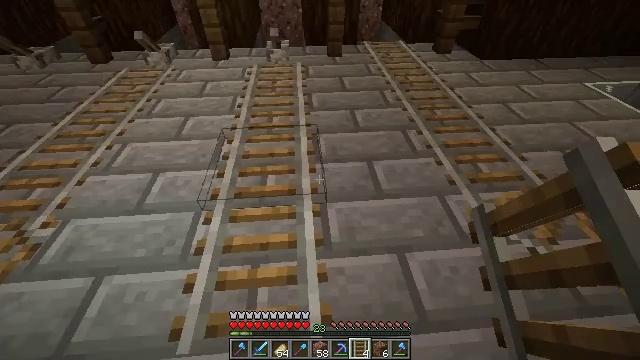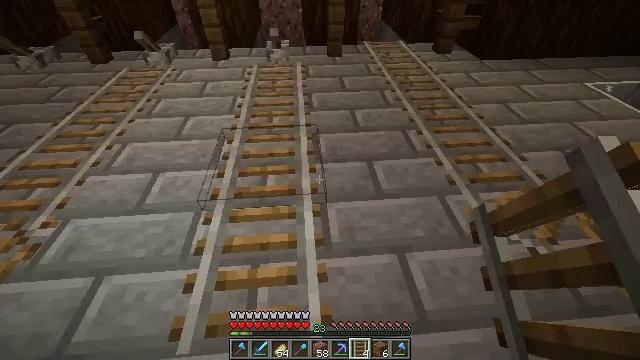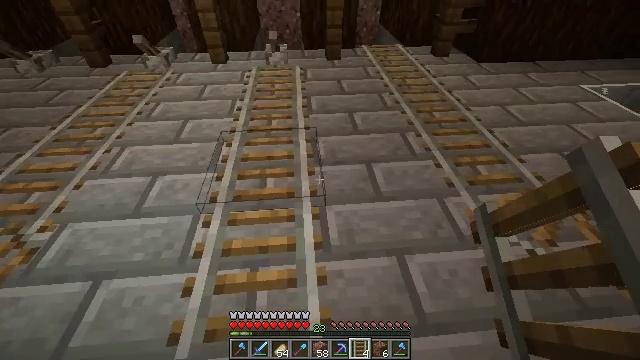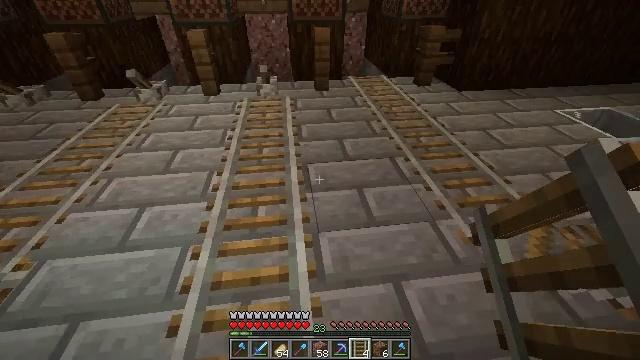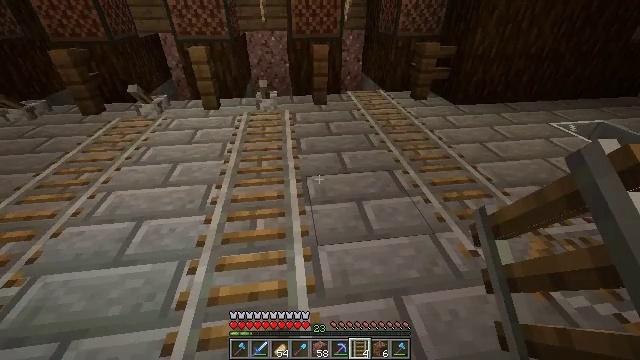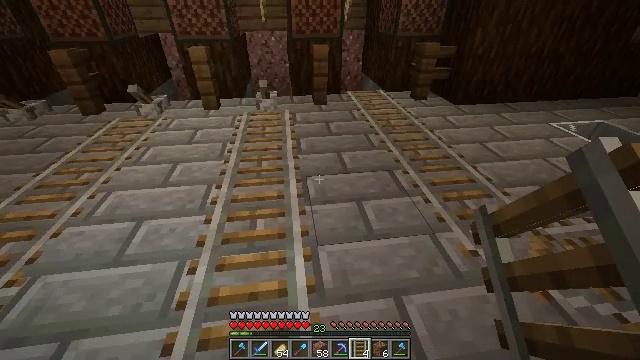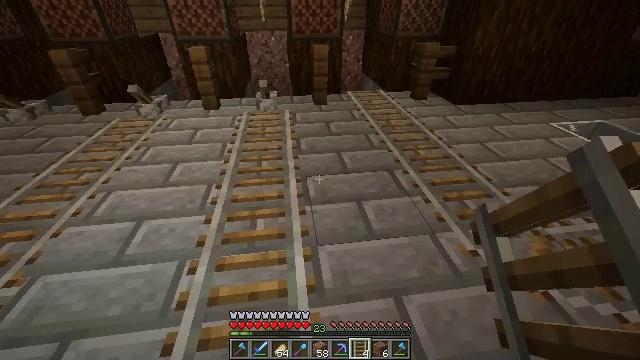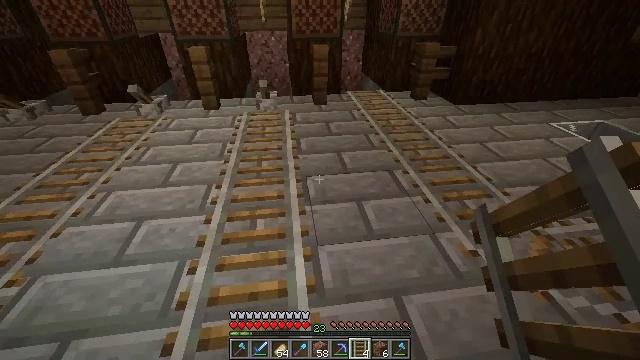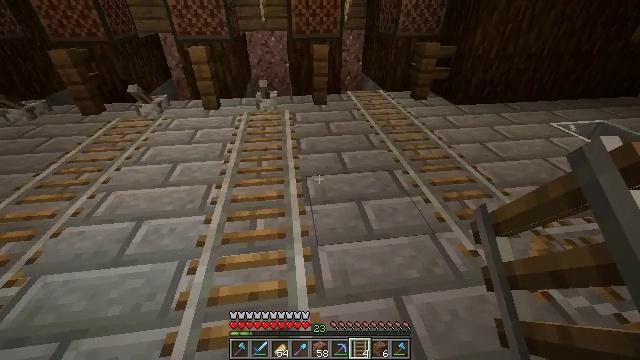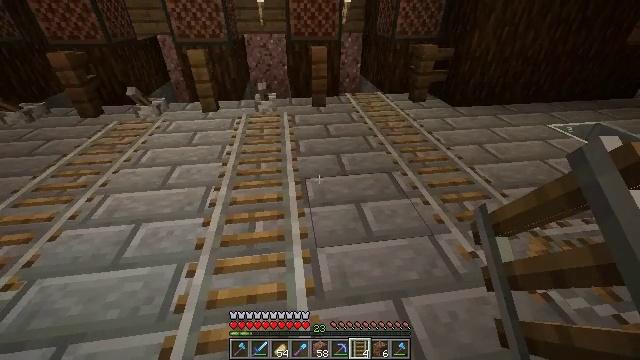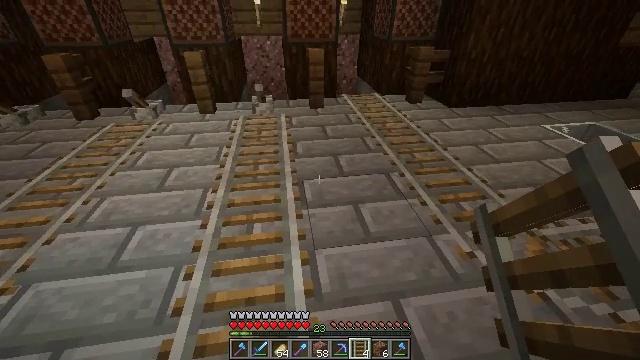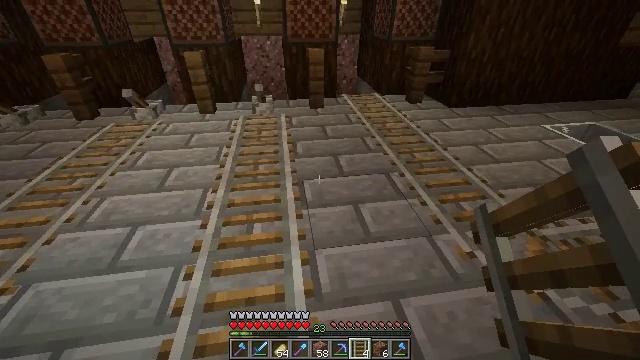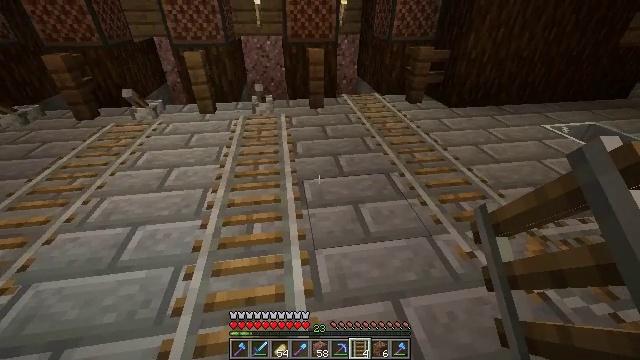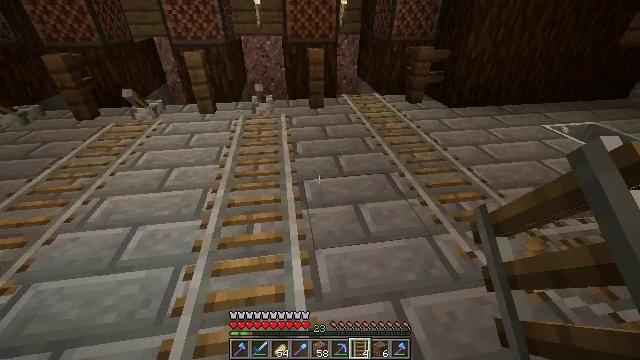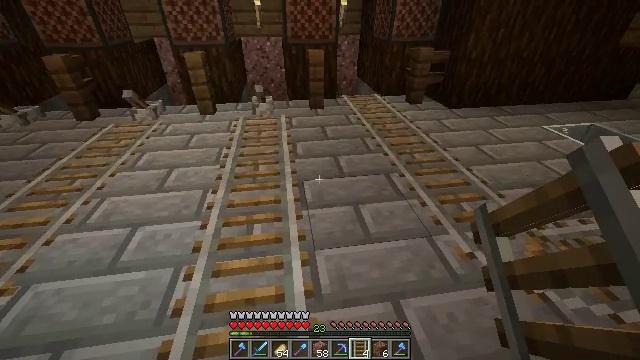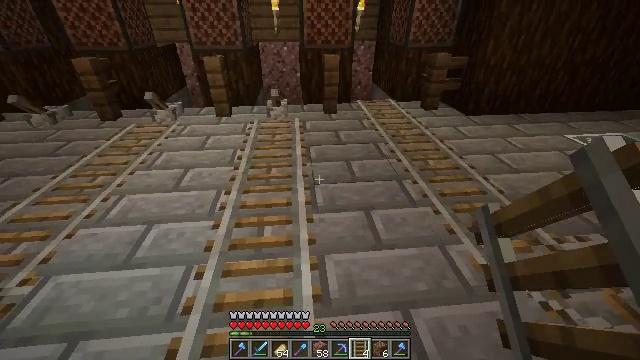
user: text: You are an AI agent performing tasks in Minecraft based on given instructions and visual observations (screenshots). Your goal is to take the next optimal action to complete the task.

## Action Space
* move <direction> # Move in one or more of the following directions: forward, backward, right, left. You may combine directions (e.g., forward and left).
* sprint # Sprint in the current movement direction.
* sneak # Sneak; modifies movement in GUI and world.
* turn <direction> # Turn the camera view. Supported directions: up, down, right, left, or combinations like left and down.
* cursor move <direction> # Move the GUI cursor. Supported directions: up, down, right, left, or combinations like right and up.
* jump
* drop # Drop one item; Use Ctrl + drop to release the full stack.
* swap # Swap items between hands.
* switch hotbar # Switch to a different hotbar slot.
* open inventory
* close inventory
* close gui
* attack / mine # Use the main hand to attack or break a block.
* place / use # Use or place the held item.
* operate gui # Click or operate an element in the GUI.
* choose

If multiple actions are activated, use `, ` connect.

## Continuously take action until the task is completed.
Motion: motion action
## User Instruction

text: Mine block lever.
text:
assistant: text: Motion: no_op
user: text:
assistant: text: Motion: no_op
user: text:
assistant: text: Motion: turn right and up
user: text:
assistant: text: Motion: turn up
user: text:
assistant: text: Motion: no_op
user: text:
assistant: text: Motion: no_op
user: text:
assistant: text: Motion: no_op
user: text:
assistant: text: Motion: no_op
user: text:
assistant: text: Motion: no_op
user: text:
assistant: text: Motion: no_op
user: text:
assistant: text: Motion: no_op
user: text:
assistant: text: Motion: no_op
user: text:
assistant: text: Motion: no_op
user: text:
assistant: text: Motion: no_op
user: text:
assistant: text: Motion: turn left
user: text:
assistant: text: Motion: move forward, turn left
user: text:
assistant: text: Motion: move forward, turn left and up
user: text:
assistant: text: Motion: move forward, turn left
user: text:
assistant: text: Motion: move forward
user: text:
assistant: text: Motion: move forward
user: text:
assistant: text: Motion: move forward
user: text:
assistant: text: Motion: move forward
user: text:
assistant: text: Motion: move forward
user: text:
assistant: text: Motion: move forward
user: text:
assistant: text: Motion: move forward
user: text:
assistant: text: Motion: move forward
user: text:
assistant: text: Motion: move forward, turn right and down
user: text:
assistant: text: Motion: move forward, turn right and down
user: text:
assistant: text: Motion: turn right and down
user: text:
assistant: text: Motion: no_op